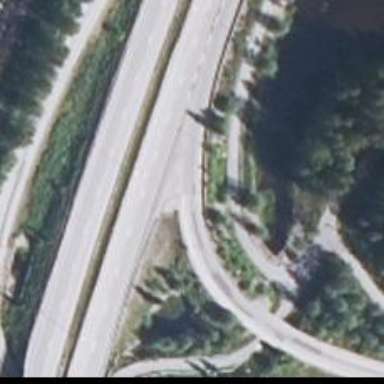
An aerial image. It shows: Trunk link highway with tertiary functional class.